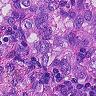
Metastatic tissue present: yes